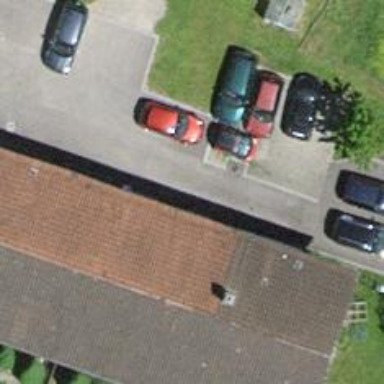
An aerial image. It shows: Building with gabled roof.